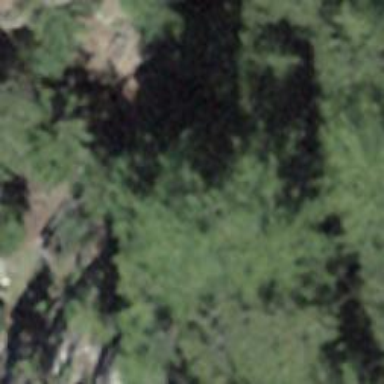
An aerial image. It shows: Natural cliff.